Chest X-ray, AP view. Patient: 47 years old, sex M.
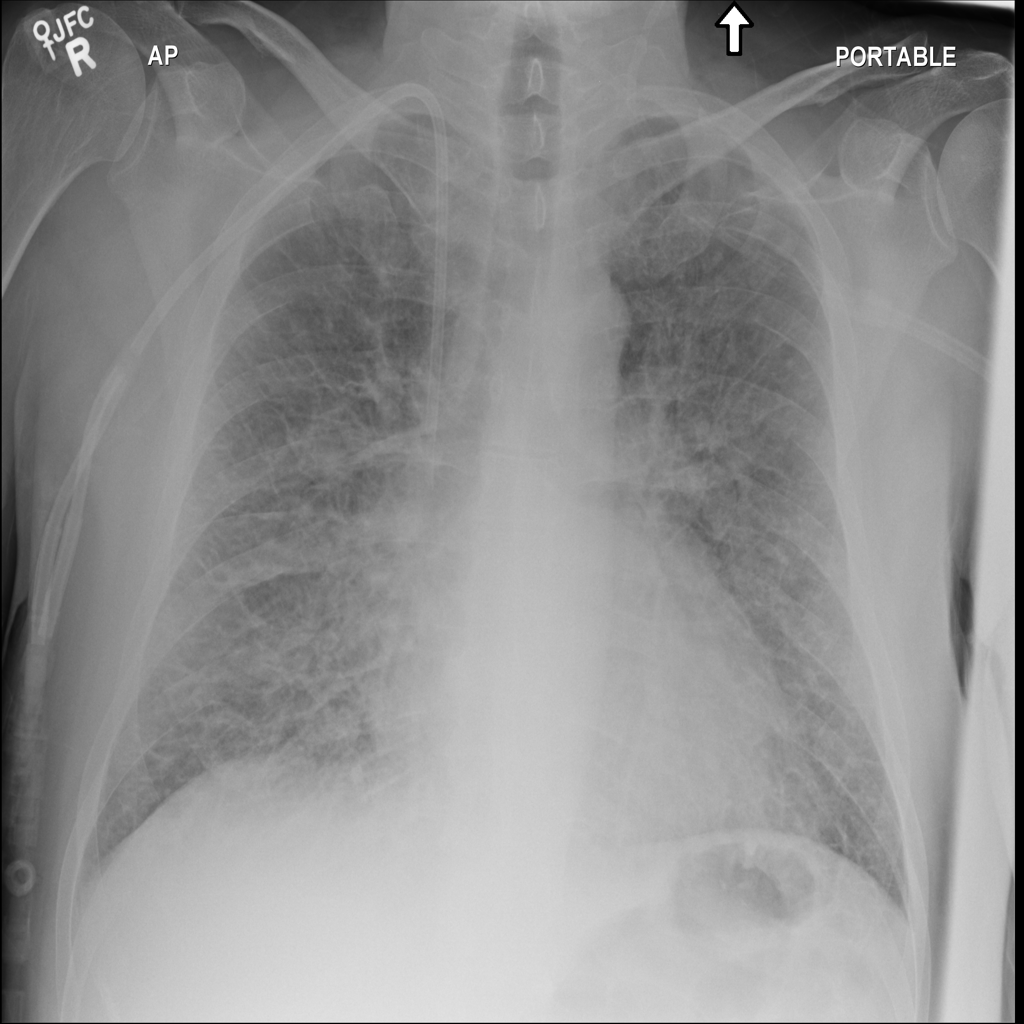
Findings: Edema